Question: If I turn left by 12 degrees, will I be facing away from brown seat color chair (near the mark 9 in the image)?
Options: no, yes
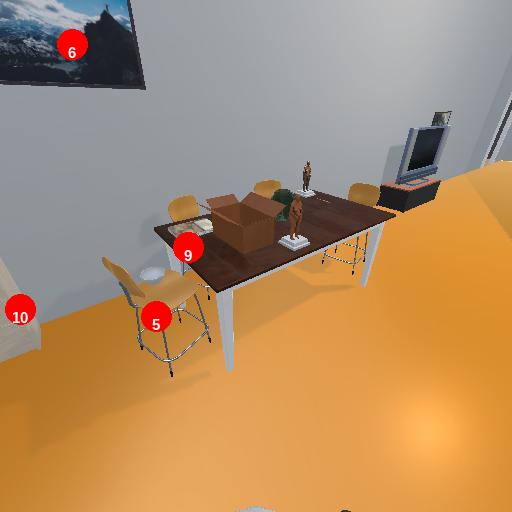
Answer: no